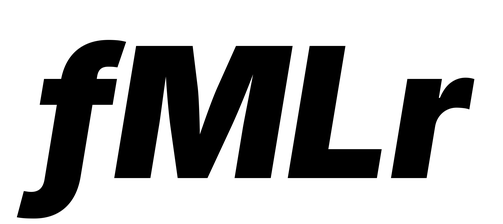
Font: Inter-Italic_Black_Italic